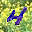
Label: 4